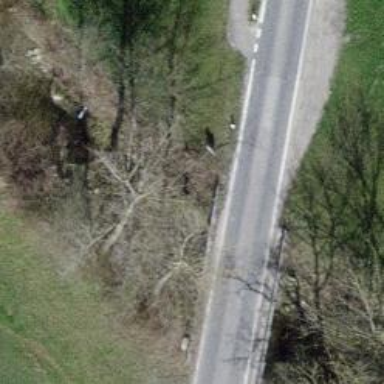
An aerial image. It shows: Unclassified road with asphalt surface.